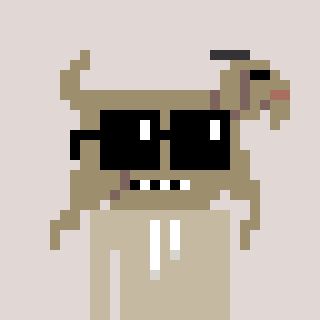
a pixel art character with square black sunglasses, a goat-shaped head and a bege-colored body on a warm background